Question: I have a figure where I had some plots trough different functions using 'hold on'.
When I want to create my Legend, I don't have access to all the handle of my figures.
Is there a way to create an independent Legend by defining the tip of the plot and the string for the description?
For example I would like to be able to do:
'''
figure;
plot(0:0.1:pi, sin(0:0.1:pi), 'b-');
customLegend('r.', 'red dots');
'''
In the previous version it was possible to create a virtual plot using:
'''
h1 = plot([], [], 'r.');
legend(h1, 'red dots');
'''
For example I want to change from the image of the left to the image of the right:

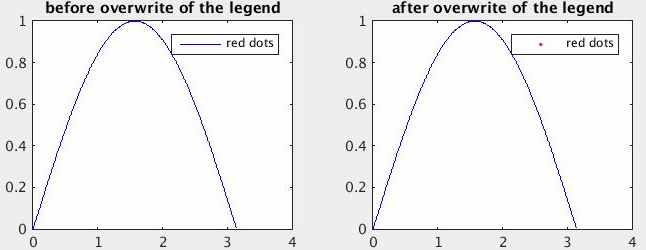
Answer: Just use 'NaN' instead of '[]':
'''
figure;
plot([1:20], [-9:10], 'b-');
hold on
h1 = plot(NaN, NaN, 'r.');
legend(h1, 'red dots');
'''

My interpretation of why this works: using 'NaN' generates a line object 'h1' (size 1x1). This line is not visible in the figure because 'NaN' values are not shown in graphs, but you can use it for the legend. On the contrary, using '[]' produces an empty 'h1' (size 0x1), which doesn't have the desired effect when used as the first input of 'legend'.